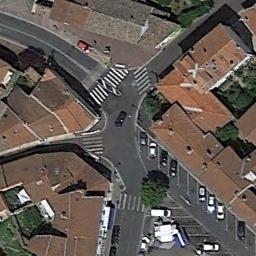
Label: intersection